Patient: sex M, age 62
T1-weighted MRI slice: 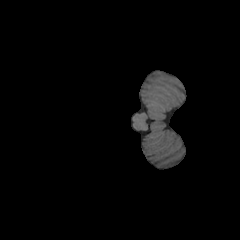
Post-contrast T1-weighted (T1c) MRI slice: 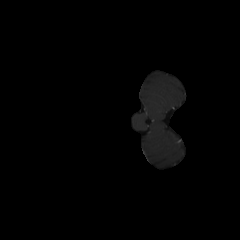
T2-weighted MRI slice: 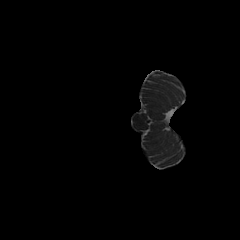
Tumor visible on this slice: no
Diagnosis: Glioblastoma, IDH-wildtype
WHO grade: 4